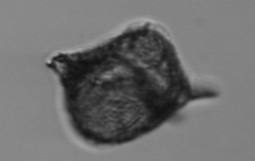
Label: Protoperidinium